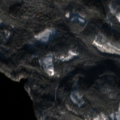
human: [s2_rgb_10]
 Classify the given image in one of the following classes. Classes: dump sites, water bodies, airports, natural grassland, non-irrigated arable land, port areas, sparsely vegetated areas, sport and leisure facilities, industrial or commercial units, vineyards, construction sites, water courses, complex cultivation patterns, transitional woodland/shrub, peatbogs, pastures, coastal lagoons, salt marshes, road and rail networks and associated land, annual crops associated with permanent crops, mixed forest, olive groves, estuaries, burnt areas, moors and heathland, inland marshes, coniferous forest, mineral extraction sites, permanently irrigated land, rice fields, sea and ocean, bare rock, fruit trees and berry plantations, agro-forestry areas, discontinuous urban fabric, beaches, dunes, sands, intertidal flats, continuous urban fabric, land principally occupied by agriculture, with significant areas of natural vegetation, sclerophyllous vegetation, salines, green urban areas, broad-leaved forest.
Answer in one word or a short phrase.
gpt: coniferous forest, mixed forest, transitional woodland/shrub, water bodies